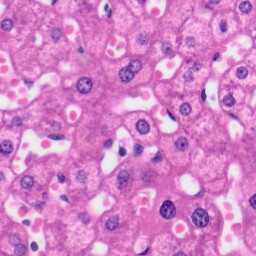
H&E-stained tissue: Liver